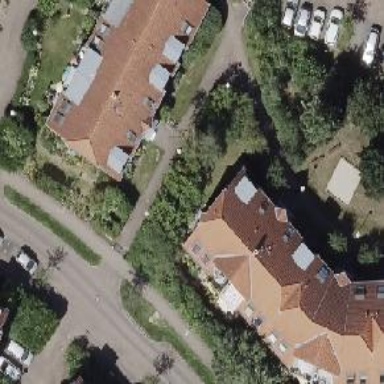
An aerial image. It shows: Image showing building with apartments.